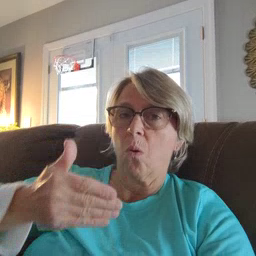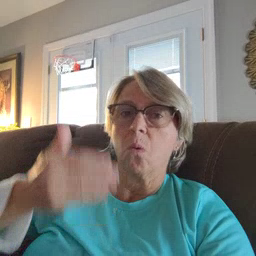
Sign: glasswindow